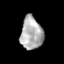
Tissue: prostate
Cell type: T cells
Senescence score: 0.3583
Nuclear area (px): 704
Mean DAPI intensity: 175.491